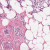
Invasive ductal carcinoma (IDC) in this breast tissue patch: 0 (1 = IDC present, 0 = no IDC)